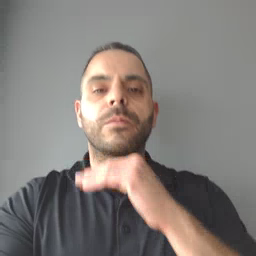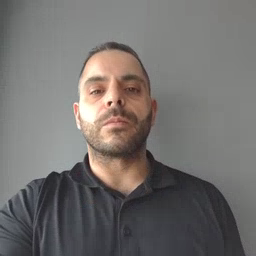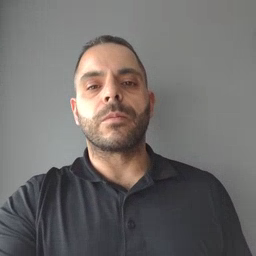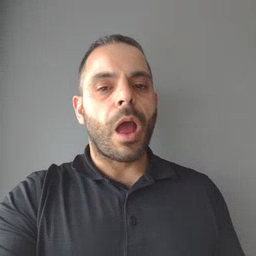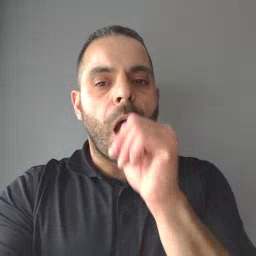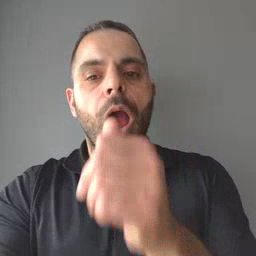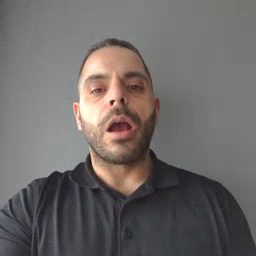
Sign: nuts